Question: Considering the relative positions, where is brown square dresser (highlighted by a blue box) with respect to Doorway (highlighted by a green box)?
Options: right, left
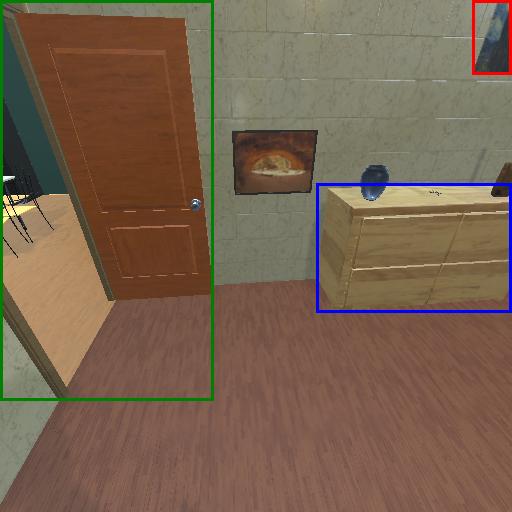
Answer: right